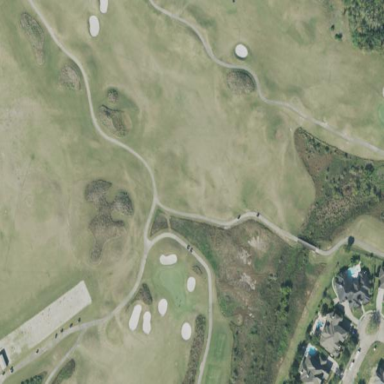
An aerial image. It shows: Grassy area designated for leisure. It is golf pitch with fairways.